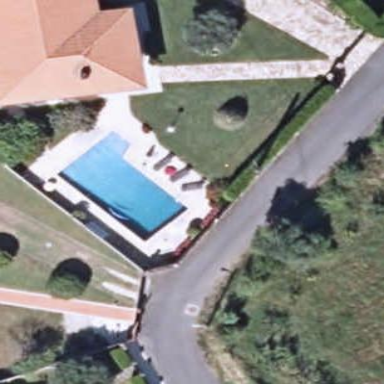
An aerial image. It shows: Swimming pool located in leisure land.